Question: I am using VS 2015. Somehow I mistakenly set something, making the platform of one project of my solution fixed to either x86 or x64. I would like to change it back to the "Any CPU", just like the default setting. But I find out I can't~
So How can I change it back?

======Update=====
1. No, I am not developing UWP-App for win10 app or something else. Just a traditional C# winform.
2. As for "Did you try to click on New... and select "Any CPU" from there?". Yes I have, but as far as I am concerned, it does not work, no matter what I select from "Copy setting from". .
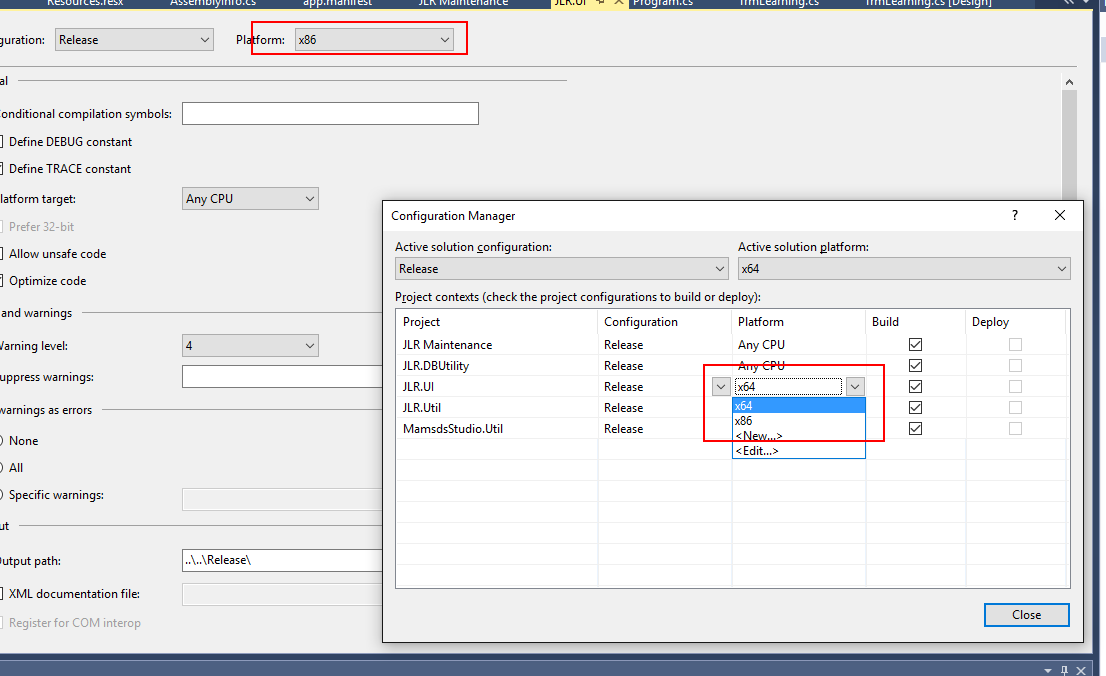
Answer: You can right click on the project and then select the Unload project. And again right click the project and edit your .csproj. In that, you can edit the Configuration Manager setting.
'''
<PropertyGroup Condition=" '$(Configuration)|$(Platform)' == 'Debug|AnyCPU' ">
<PlatformTarget>AnyCPU</PlatformTarget>
<DebugSymbols>true</DebugSymbols>
'''